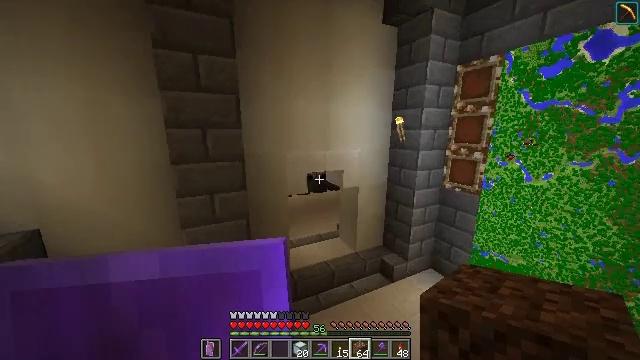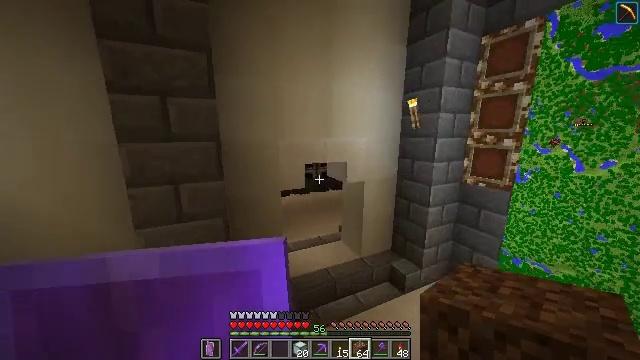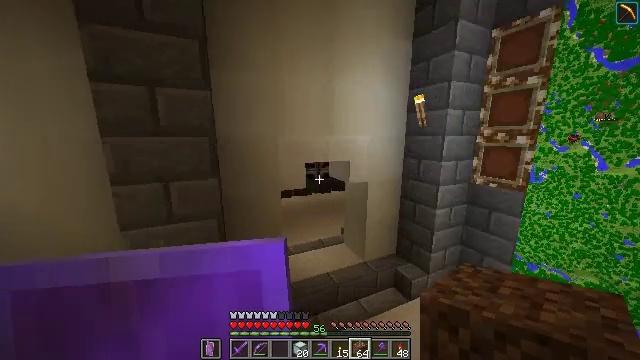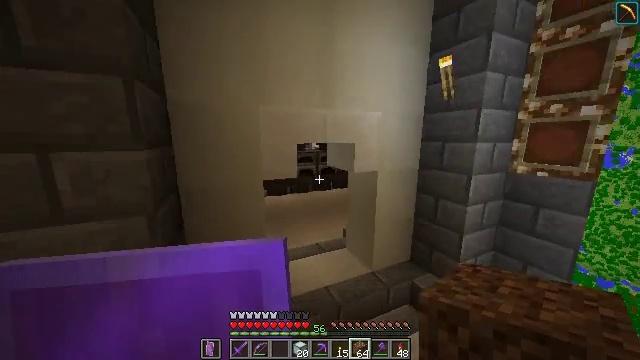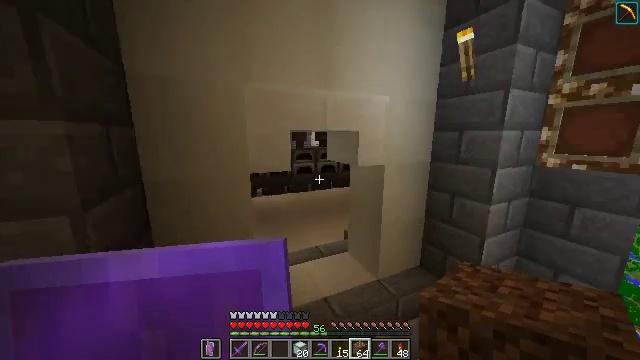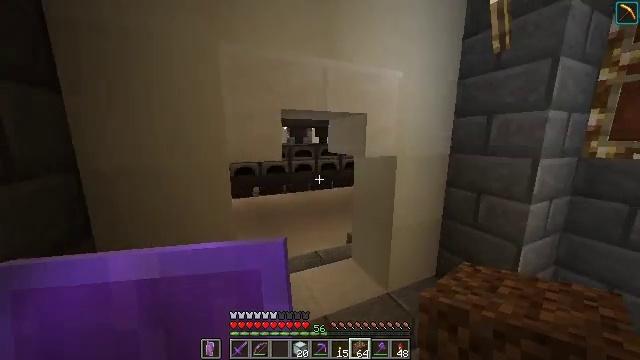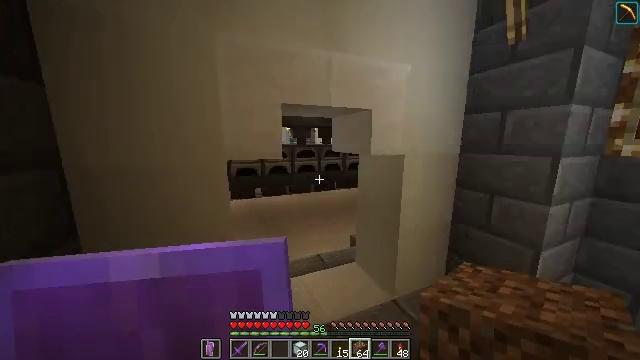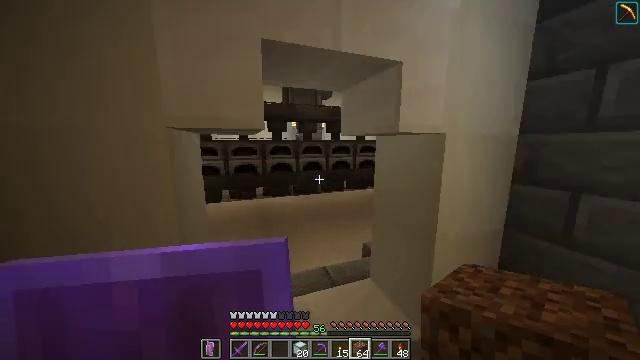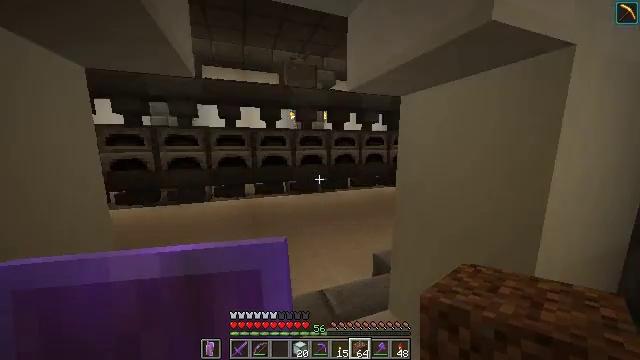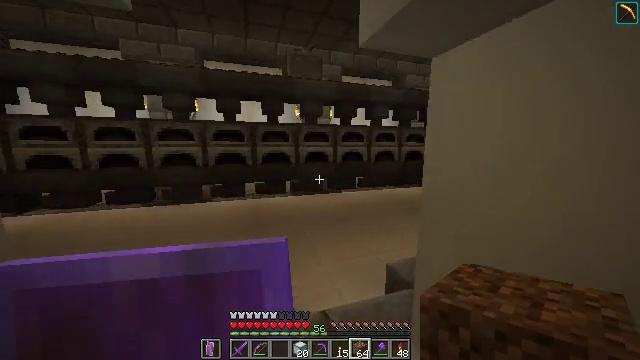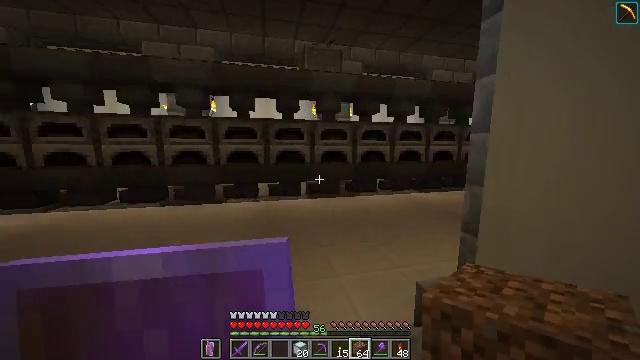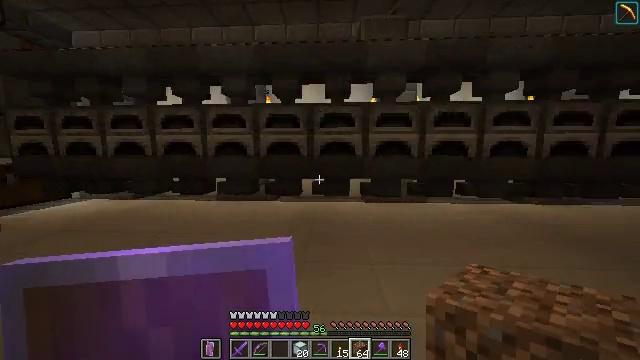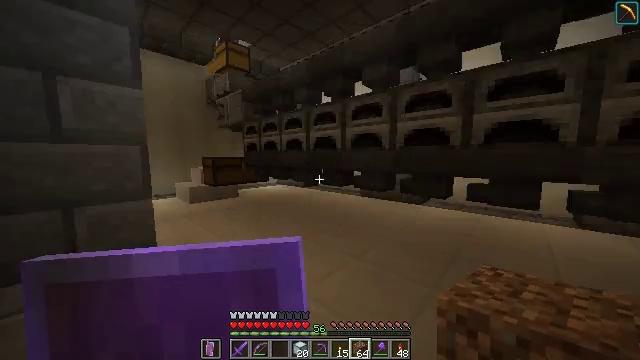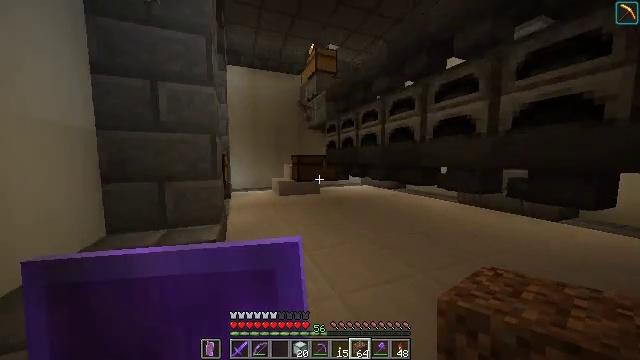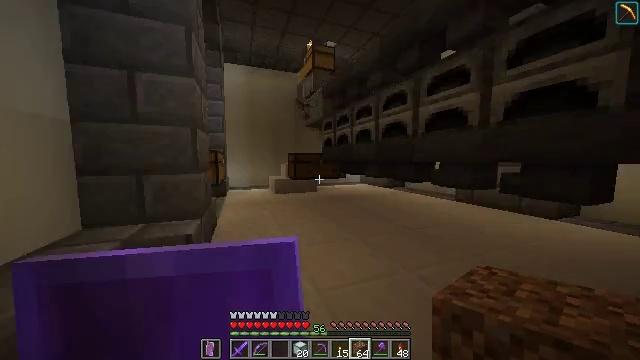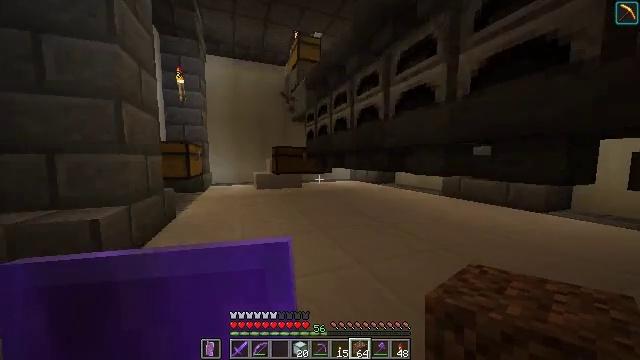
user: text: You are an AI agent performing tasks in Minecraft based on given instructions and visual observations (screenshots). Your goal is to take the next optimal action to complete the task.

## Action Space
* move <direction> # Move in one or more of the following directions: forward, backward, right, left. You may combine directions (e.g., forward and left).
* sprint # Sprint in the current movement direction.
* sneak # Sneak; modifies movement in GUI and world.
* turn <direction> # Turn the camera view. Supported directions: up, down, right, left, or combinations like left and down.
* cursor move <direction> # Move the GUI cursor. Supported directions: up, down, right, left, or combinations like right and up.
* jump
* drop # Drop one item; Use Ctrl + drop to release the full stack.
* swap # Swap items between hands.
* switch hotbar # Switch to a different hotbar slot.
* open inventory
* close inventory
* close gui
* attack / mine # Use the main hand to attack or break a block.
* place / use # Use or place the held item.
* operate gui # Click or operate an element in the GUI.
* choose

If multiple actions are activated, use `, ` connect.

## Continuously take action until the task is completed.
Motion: motion action
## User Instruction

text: Break the cactus block.
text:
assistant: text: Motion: move forward, sprint, jump
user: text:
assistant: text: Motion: move forward, sprint, jump
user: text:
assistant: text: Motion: move forward, sprint, jump
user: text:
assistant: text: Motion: move forward, sprint, jump
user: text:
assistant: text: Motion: move forward, sprint, jump
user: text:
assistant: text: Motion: move forward, sprint, jump
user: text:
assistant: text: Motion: move forward, sprint, turn left, jump
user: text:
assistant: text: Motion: move forward, sprint
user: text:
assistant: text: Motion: move forward, sprint, turn left
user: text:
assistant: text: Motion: move forward, sprint, turn left and up
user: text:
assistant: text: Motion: move forward, sprint, turn left and up
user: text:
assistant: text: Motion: move forward, sprint, turn left
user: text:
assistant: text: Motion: move forward, sprint, turn left
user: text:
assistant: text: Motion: move forward, sprint
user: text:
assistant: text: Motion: move forward, sprint
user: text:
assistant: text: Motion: move forward, sprint
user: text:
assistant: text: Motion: move forward, sprint, turn left
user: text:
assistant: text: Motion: move forward, sprint, turn left and up
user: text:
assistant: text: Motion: move forward, sprint, turn left and up
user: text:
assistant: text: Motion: move forward, sprint, turn left
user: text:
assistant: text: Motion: move forward, sprint
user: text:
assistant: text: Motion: move forward, sprint
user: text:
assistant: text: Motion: move forward, sprint
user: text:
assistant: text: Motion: move forward, sprint, turn left
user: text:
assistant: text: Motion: move forward, sprint, turn left
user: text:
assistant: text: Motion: move forward, sprint
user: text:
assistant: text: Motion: move forward and move left, sprint
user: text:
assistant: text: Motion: move forward and move left, sprint
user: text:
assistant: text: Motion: move forward and move left, sprint
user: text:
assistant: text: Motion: move forward and move left, sprint